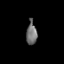
Tissue: lung
Cell type: Endothelial cells
Senescence score: 0.5798
Nuclear area (px): 239
Mean DAPI intensity: 112.77